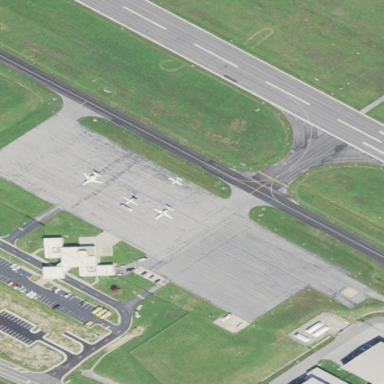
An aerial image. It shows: Apron at the airport.